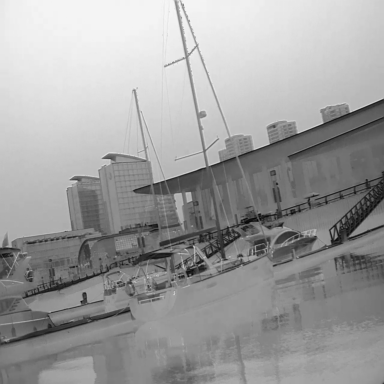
There are three canoes in the infrared image.